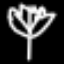
Label: leaf